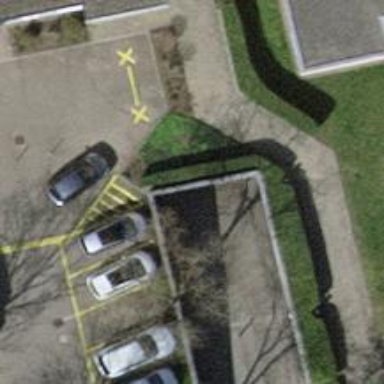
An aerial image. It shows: Parking entrance.